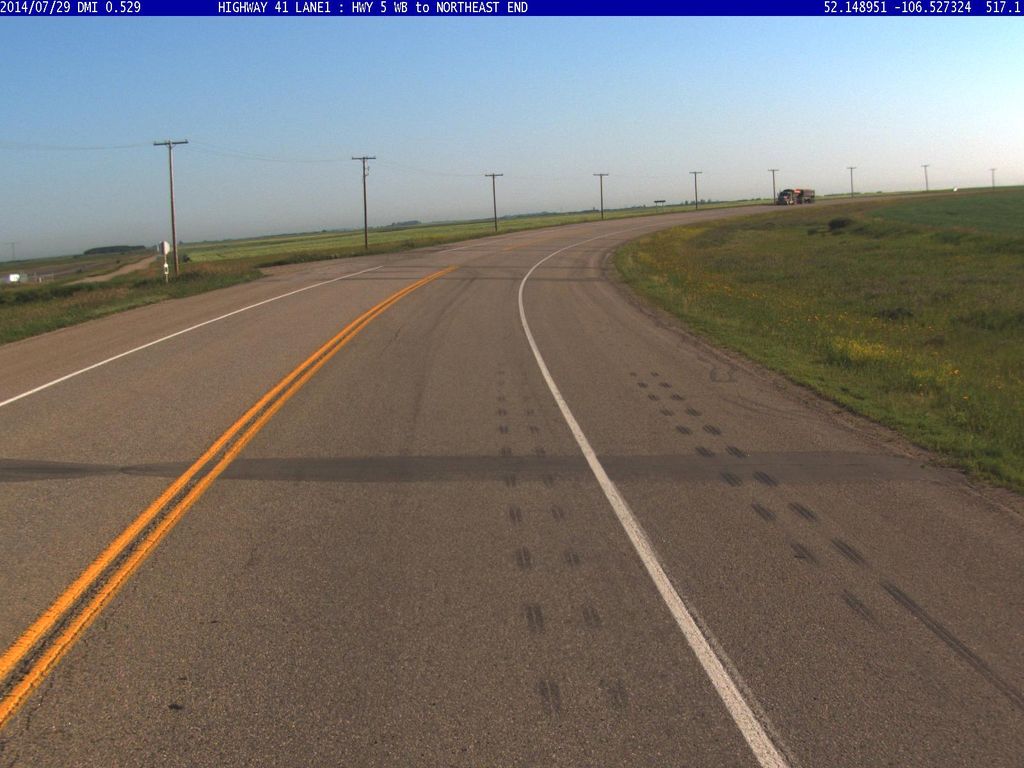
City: saskatoon